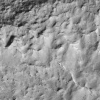
Atmospheric dust classification: not_dusty